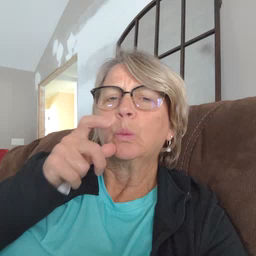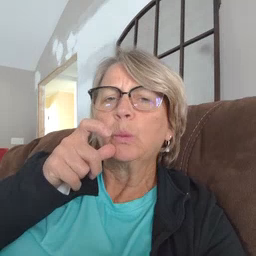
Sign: who